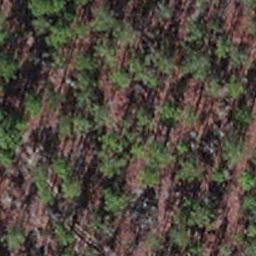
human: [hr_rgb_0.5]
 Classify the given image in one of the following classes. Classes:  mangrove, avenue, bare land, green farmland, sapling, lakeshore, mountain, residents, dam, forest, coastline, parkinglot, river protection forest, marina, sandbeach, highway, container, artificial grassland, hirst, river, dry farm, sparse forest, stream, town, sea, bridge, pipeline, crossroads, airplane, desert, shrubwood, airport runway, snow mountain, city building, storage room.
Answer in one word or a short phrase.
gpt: sapling